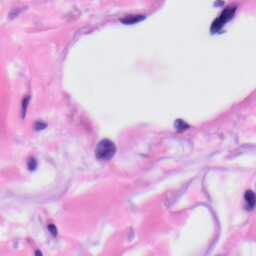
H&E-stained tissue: Skin